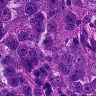
Metastatic tissue present: yes